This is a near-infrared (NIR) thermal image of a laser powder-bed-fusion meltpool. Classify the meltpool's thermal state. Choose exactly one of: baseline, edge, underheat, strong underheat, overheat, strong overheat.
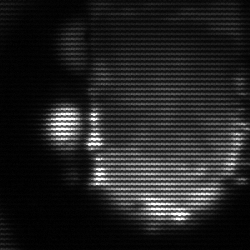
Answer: baseline